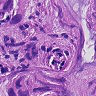
Metastatic tissue present: yes